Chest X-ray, AP view. Patient: 24 years old, sex M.
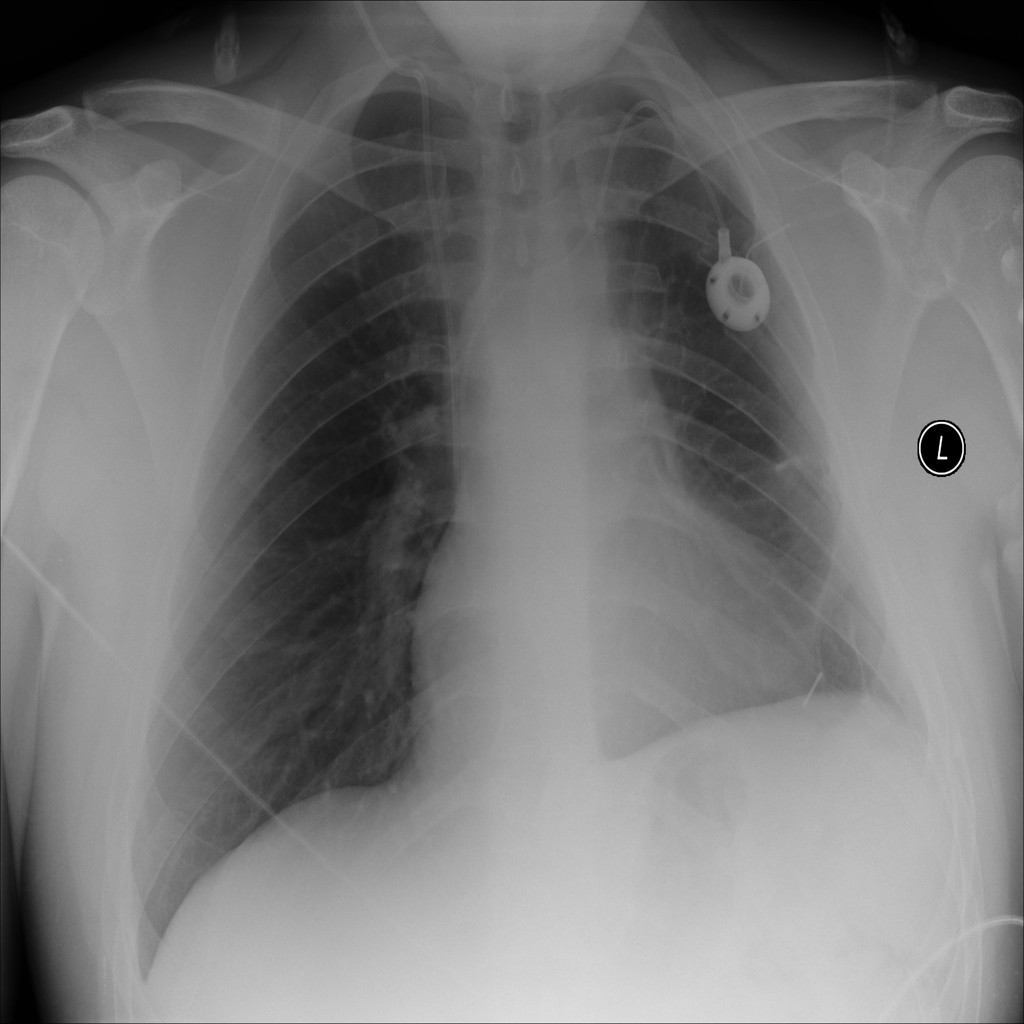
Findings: No Finding